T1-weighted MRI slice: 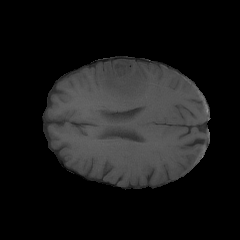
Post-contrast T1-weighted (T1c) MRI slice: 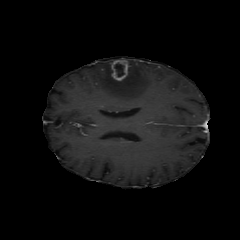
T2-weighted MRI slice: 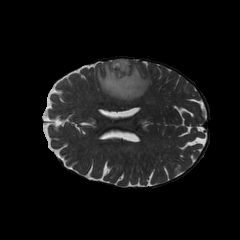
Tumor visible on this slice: yes